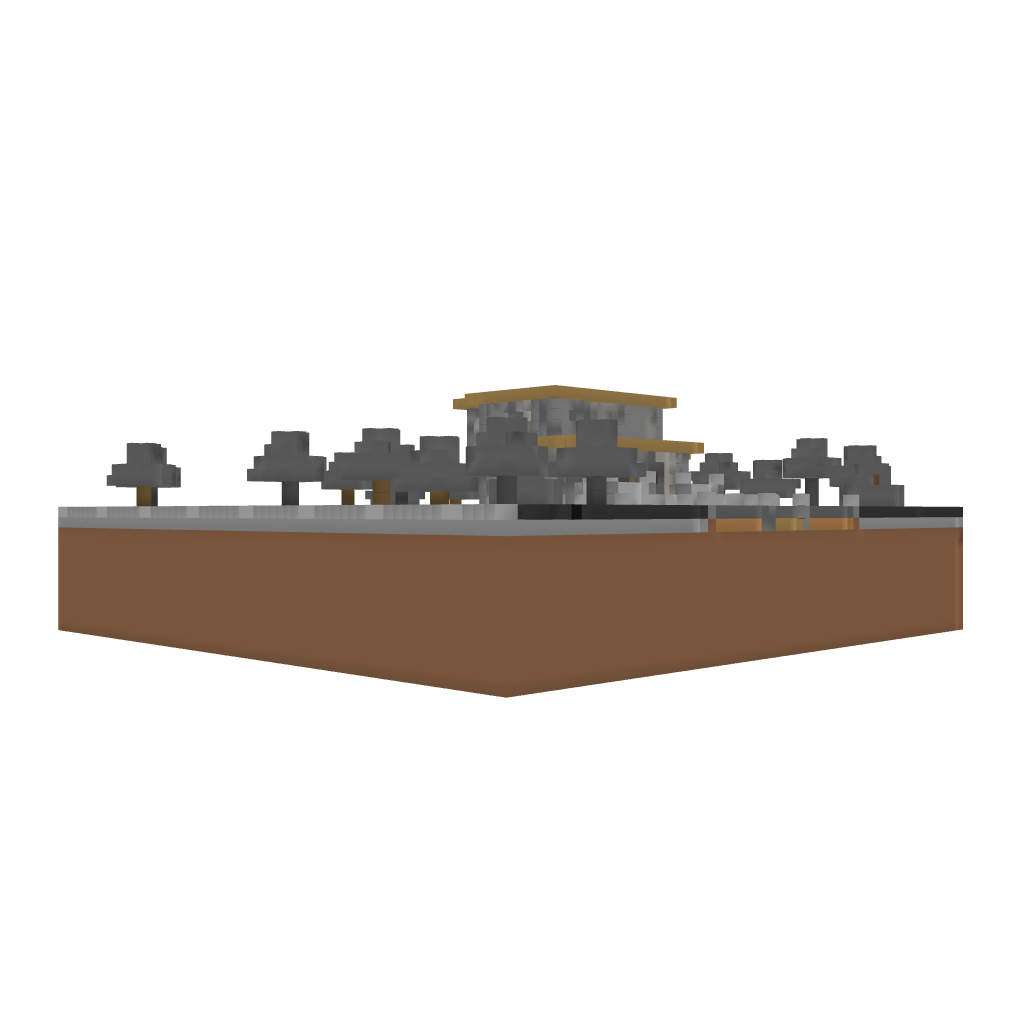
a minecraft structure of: Modern 2 story house above small pond